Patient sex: M
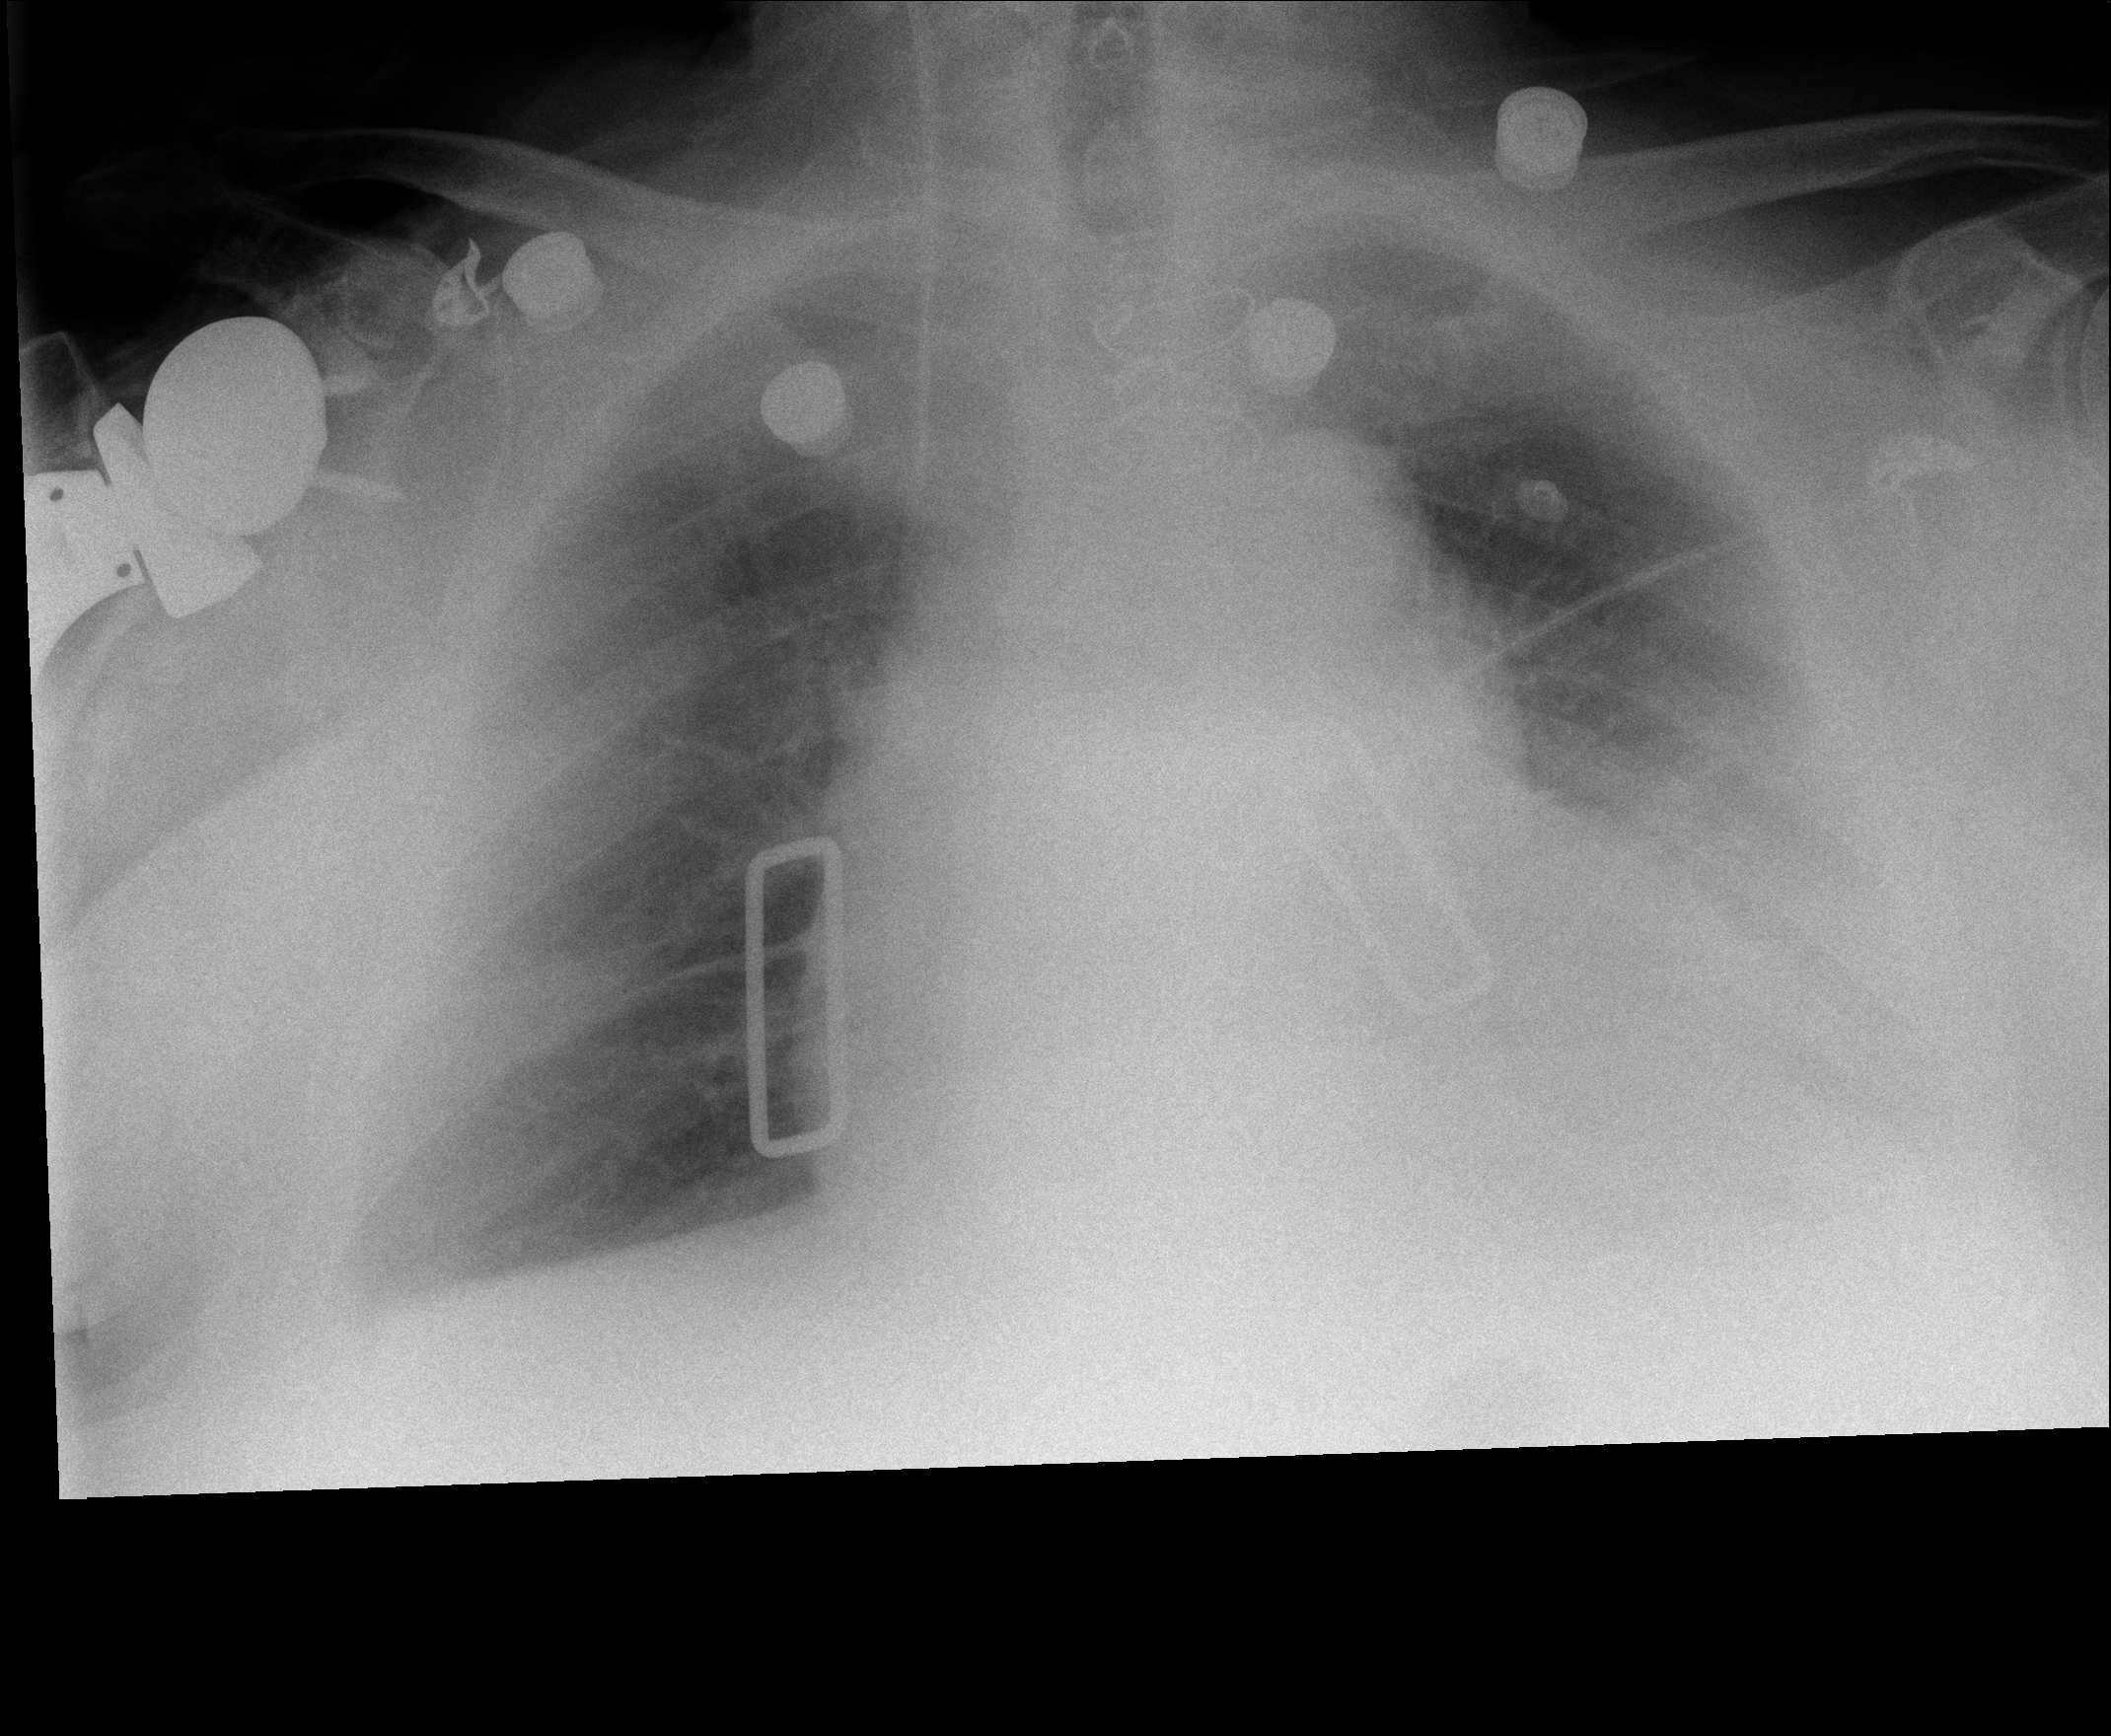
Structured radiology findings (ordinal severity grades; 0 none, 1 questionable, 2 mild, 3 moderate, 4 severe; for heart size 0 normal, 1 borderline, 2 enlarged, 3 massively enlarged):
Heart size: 2
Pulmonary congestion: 0
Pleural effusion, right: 0
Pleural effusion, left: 2
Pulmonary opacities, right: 0
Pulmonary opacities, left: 0
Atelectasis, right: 0
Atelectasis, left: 2